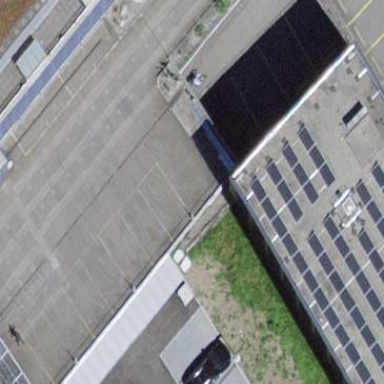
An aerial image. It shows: Rooftop parking area.